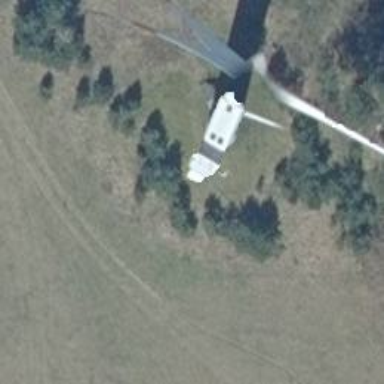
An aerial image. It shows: Wind turbine generator made by Vestas. The generator utilizes wind as its power source and belongs to the horizontal axis type.